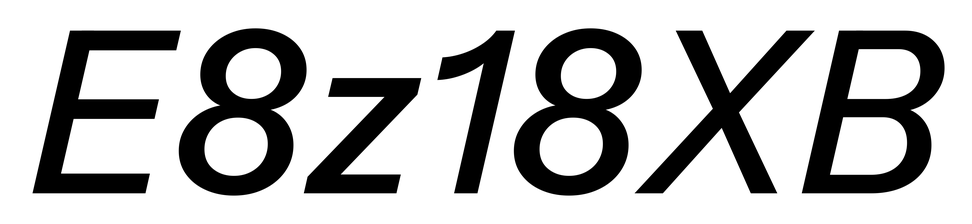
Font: InstrumentSans-Italic_Medium_Italic